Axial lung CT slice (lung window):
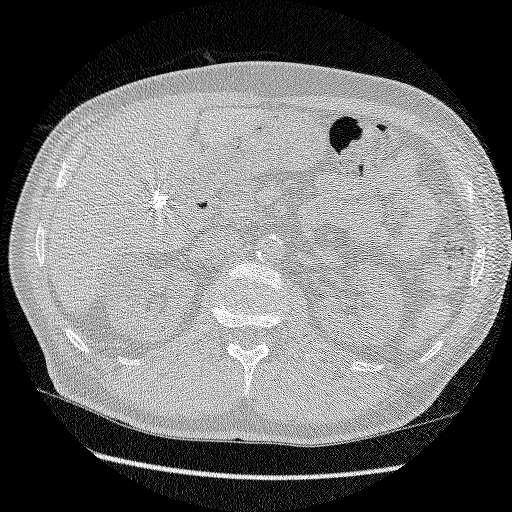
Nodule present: no